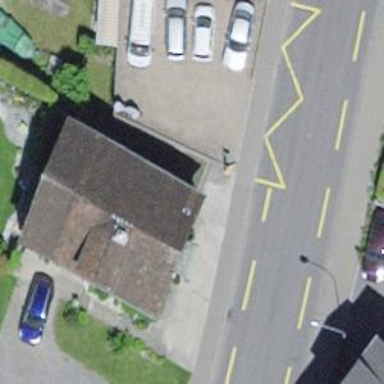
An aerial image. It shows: Sidewalk leading to public transport platform.